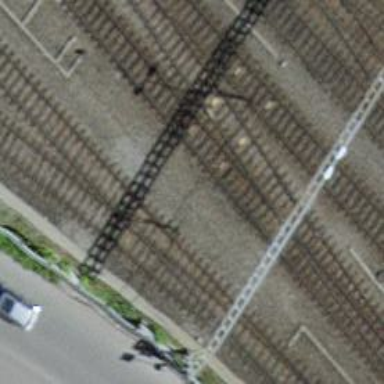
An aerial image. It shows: Single-track siding with electrified contact line.